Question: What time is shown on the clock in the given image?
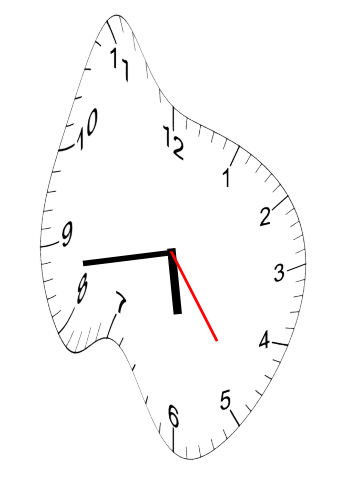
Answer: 05:43:24